Aerial crown-view tile of a tropical tree (Barro Colorado Island, Panama), acquired 20250616:
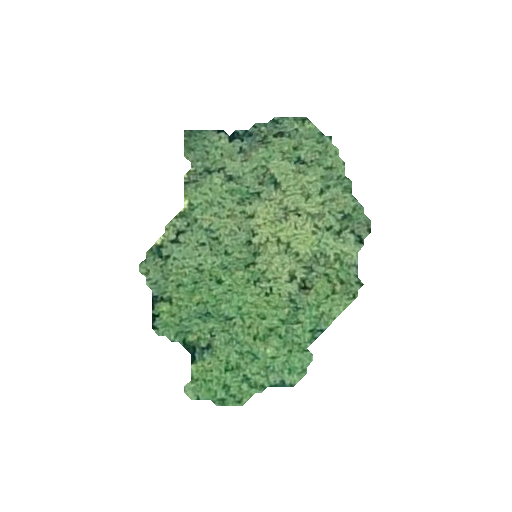
Species: Trichilia tuberculata
GBIF accepted scientific name: Trichilia tuberculata
Crown area: 65.871 m²